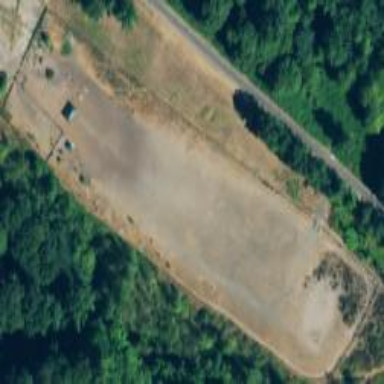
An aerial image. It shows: Dog park for leisure land.